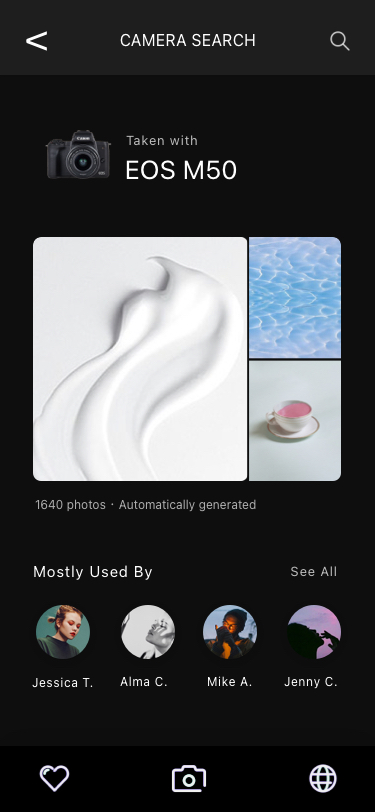
Text in this UI design:
<
EOS M50

Taken with
Jessica T.
Alma C.
Mike A.
Jenny C.
Mostly Used By
See All
CAMERA SEARCH